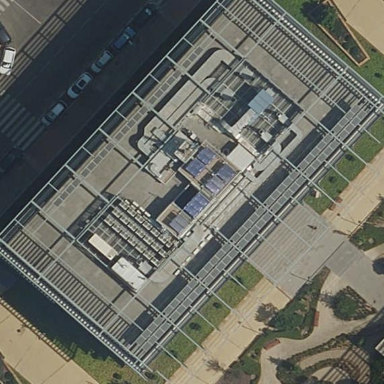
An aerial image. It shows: Commercial building.